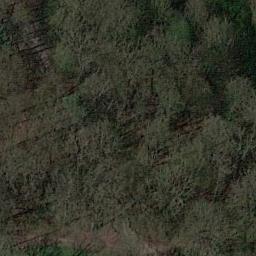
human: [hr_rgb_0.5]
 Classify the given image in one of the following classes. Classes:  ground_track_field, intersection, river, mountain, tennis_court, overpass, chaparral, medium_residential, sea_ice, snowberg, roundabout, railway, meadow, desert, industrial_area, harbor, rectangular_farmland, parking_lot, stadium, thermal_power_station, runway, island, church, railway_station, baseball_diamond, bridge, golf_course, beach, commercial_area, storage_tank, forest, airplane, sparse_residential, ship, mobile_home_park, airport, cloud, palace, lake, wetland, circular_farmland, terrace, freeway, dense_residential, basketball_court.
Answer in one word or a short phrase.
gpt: forest